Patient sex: M
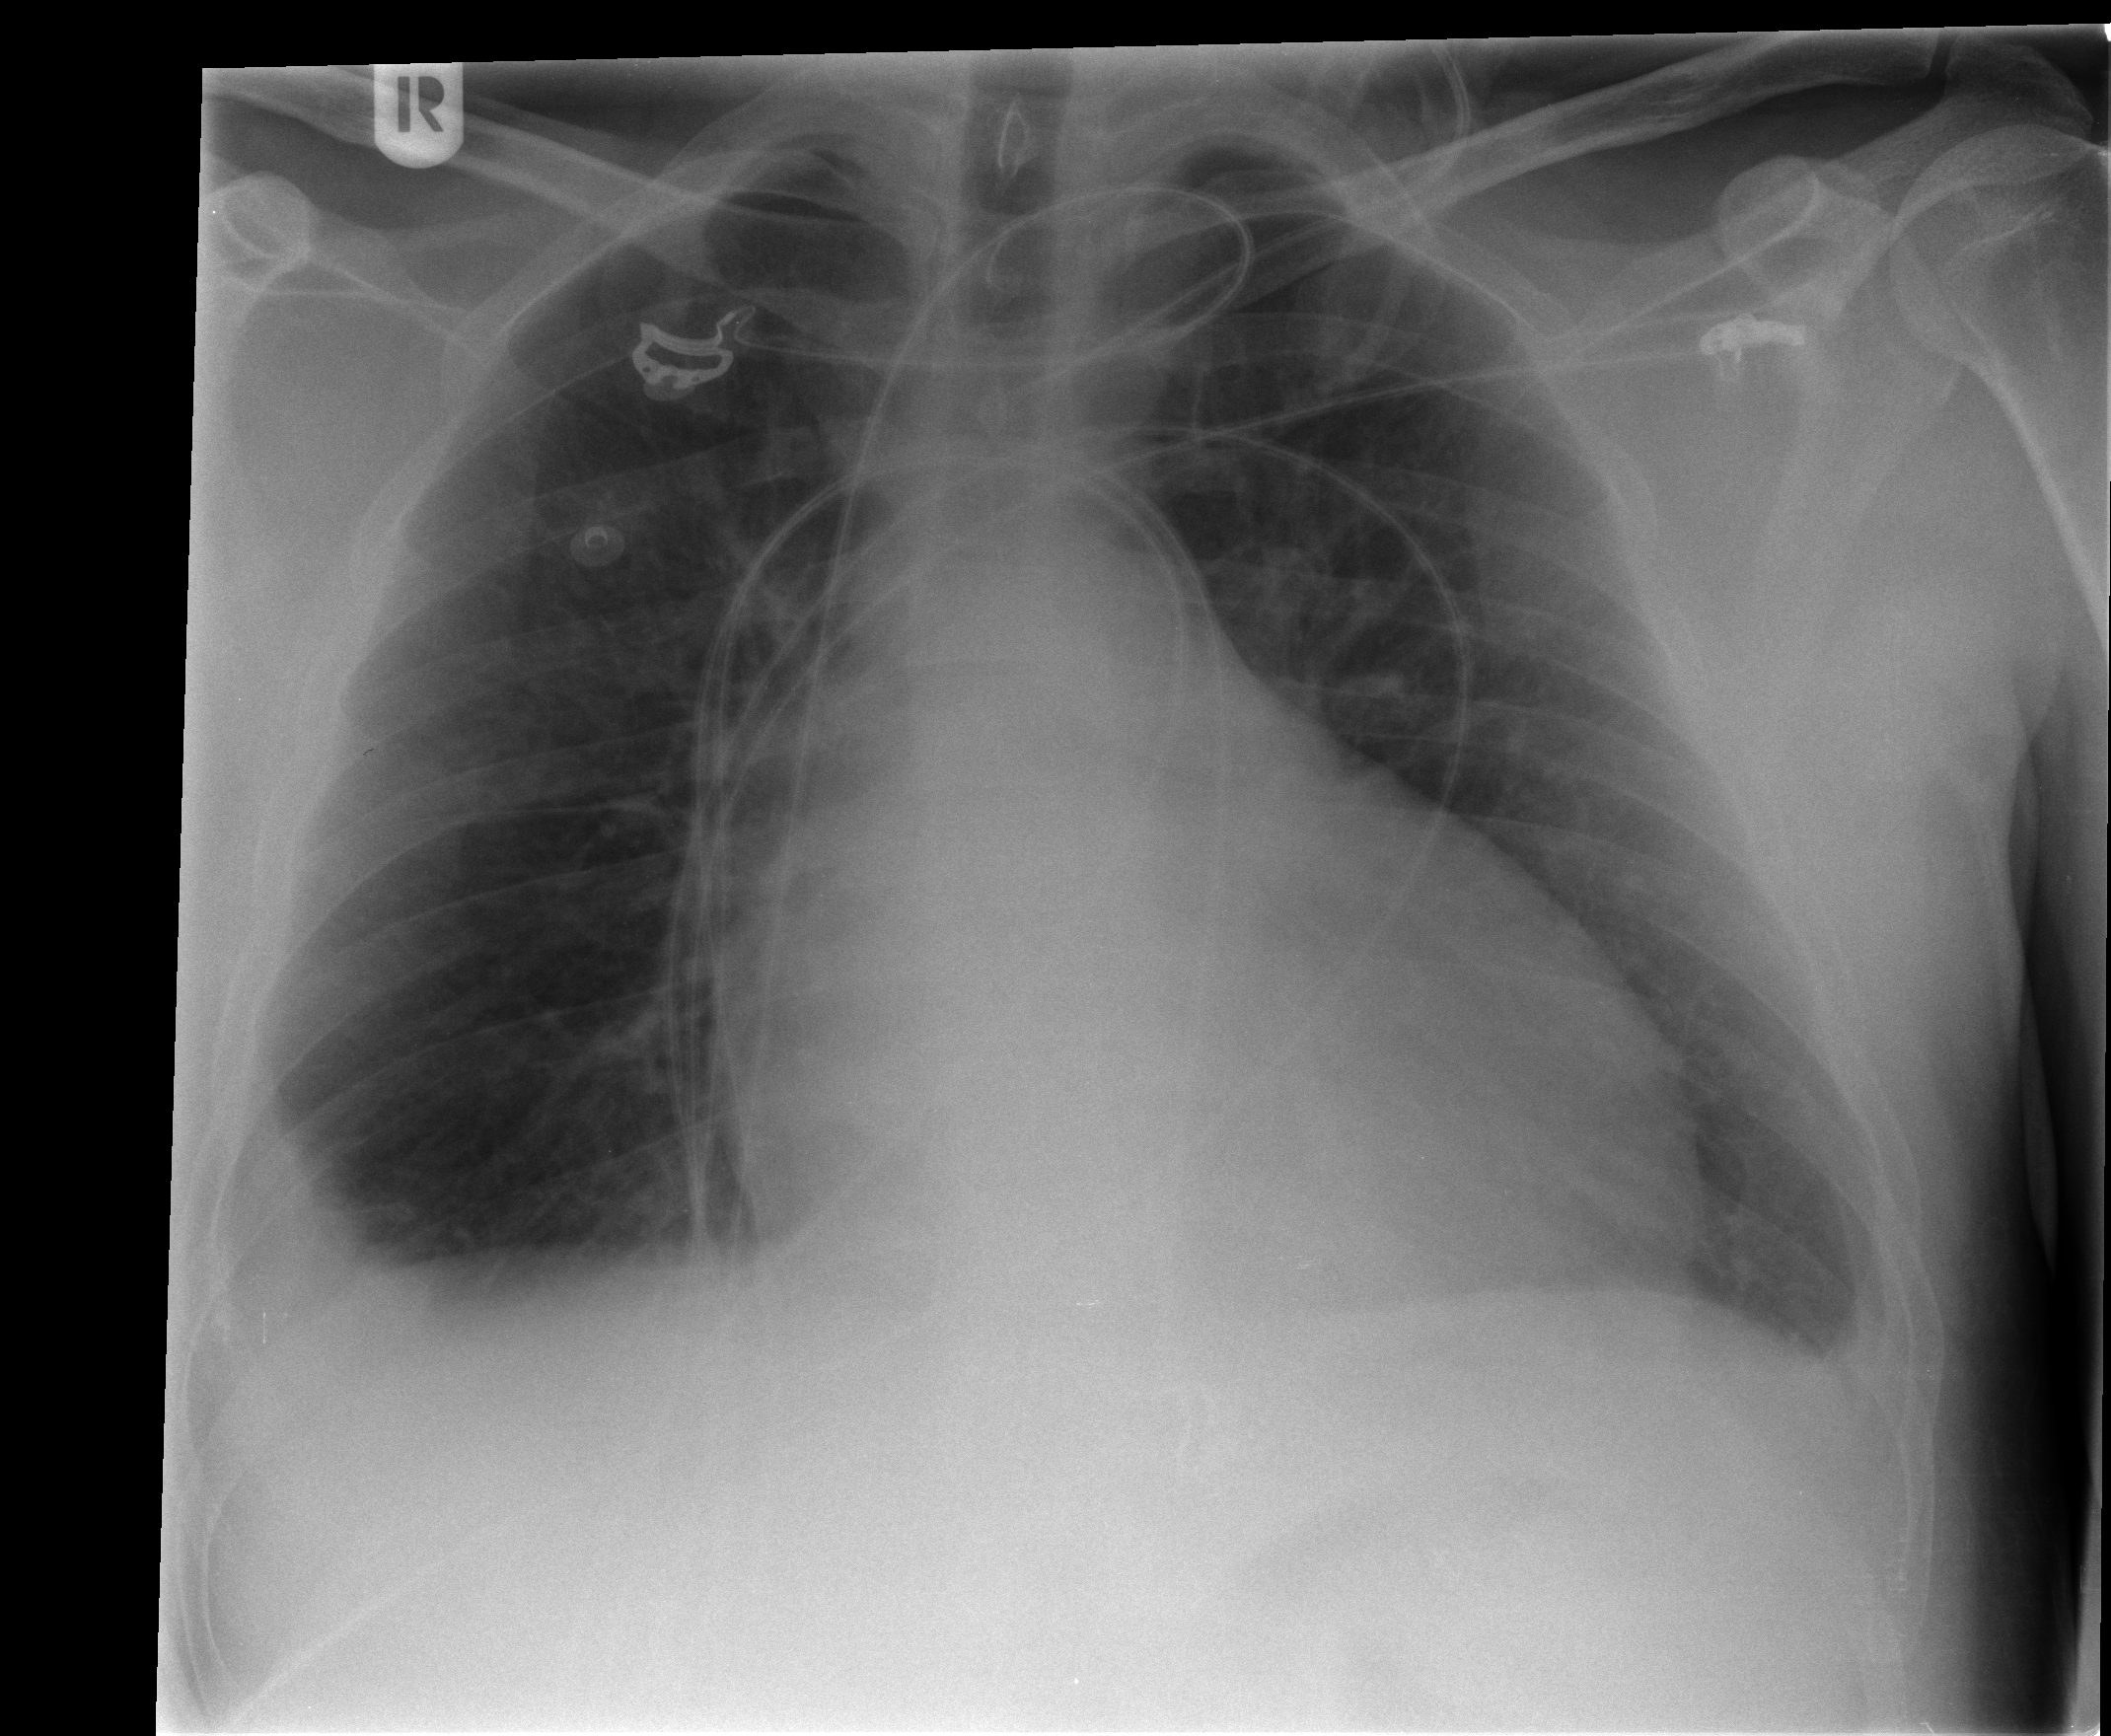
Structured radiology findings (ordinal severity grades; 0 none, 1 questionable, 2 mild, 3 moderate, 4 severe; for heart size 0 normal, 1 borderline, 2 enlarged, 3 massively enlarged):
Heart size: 2
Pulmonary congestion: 0
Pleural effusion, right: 2
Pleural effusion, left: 1
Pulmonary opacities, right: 0
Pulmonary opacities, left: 0
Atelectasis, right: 2
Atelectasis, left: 0